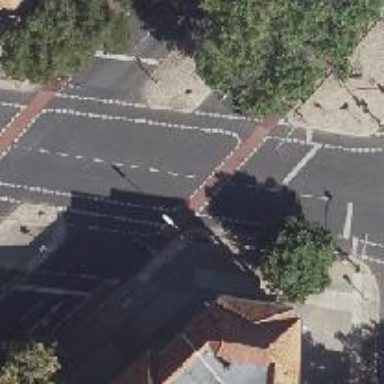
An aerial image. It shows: Tertiary road with asphalt surface and lane for cyclists on both sides.